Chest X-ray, PA view. Patient: 76 years old, sex F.
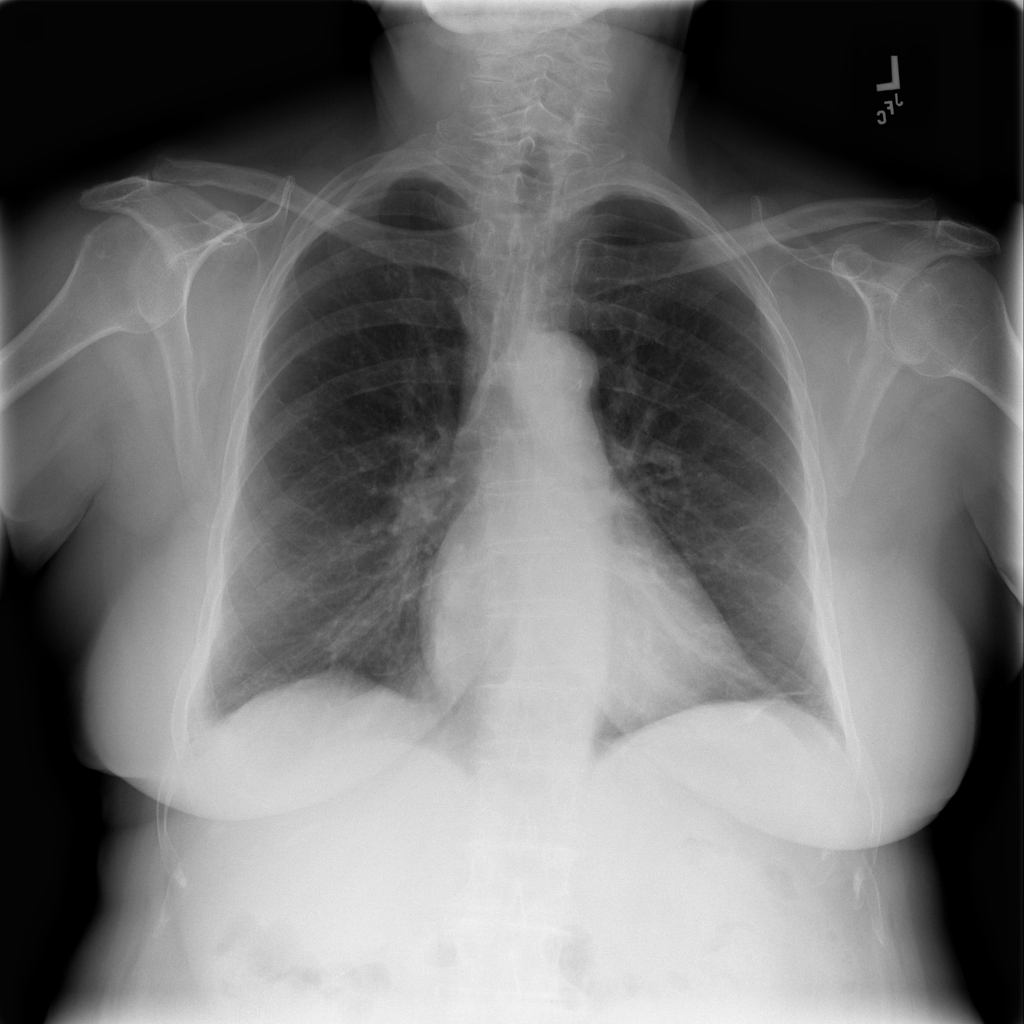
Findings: No Finding